Question: <URL>
'''
<textarea rows='5'>
sdfasjfalsfjasf;klasdfklaksdfkjlasdfkjlasdjkfadls;fjklasdfjklasdkjlfaskljdfkalsjdfjlkasdfkjlasdkjlfasfkl;ajklsdfjklasdfkjlaskjldfaskjlfkljsadkjlfaskjldfkjlasdfkjlasdjklfaskljdfkjlasfkjlasdkjlfasjklfajklsdfjklasdfjlkadjsdfasjfalsfjasf;klasdfklaksdfkjlasdfkjlasdjkfadls;fjklasdfjklasdkjlfaskljdfkalsjdfjlkasdfkjlasdkjlfasfkl;ajklsdfjklasdfkjlaskjldfaskjlfkljsadkjlfaskjldfkjlasdfkjlasdjklfaskljdfkjlasfkjlasdkjlfasjklfajklsdfjklasdfjlkadjsdfasjfalsfjasf;klasdfklaksdfkjlasdfkjlasdjkfadls;fjklasdfjklasdkjlfaskljdfkalsjdfjlkasdfkjlasdkjlfasfkl;ajklsdfjklasdfkjlaskjldfaskjlfkljsadkjlfaskjldfkjlasdfkjlasdjklfaskljdfkjlasfkjlasdkjlfasjklfajklsdfjklasdfjlkadjsdfasjfalsfjasf;klasdfklaksdfkjlasdfkjlasdjkfadls;fjklasdfjklasdkjlfaskljdfkalsjdfjlkasdfkjlasdkjlfasfkl;ajklsdfjklasdfkjlaskjldfaskjlfkljsadkjlfaskjldfkjlasdfkjlasdjklfaskljdfkjlasfkjlasdkjlfasjklfajklsdfjklasdfjlkadj
</textarea>
<br />
<button id='scroll-to-cursor'>Scroll to Cursor</button>
'''
'''
$('#scroll-to-cursor').on('click', function() {
// ?
});
'''
1. Click somewhere in the textarea to place cursor.
2. Scroll away so cursor isn't visible.
3. Click "Scroll to Cursor" button.
4. Textarea scrolls to the position of the cursor
---
Note: I'm using jQuery.
The only way I could figure out how to scroll is to use jQuery's <URL>
function. It sets the scroll position to "the number of pixels that are hidden from view above the scrollable area".
I've diagrammed the problem below. Passing in the length of that red line (in pixels) to 'scrollTop' should do the trick. But I can't figure out how to get the length of the line.

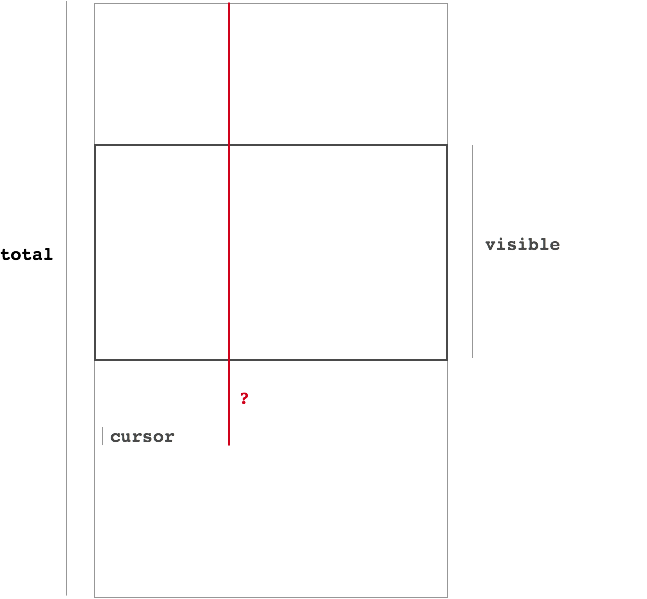
Answer: From Jonathan Levine's comment, I realized that <URL> works for me.
<URL>
'''
$('#scroll-to-cursor').on('click', function() {
$('textarea').focus();
$.event.trigger({ type : 'keypress' }); // works cross-browser
// new KeyboardEvent('keypress'); // doesn't work in IE and Safari
/* var evt = document.createEvent('KeyboardEvent');
evt.initKeyEvent('keypress', true, true, null, false, false, false, false, 0, 32);
$textarea.dispatchEvent(evt);
evt = document.createEvent('KeyboardEvent');
evt.initKeyEvent('keypress', true, true, null, false, false, false, false, 8, 0);
$textarea.dispatchEvent(evt); */
});
/*
To test:
1) Click somewhere in the textarea to place cursor
2) Scroll away so cursor isn't visible
3) Click "Scroll to Cursor" button
*/
'''
When the user presses a key, the browser does two things:
1. Places the key in the position after the cursor.
2. Scrolls to that position.
This solution just simulates that (without actually entering any text).
Edit: The old solution isn't standards compliant. <URL>.
Edit 2: Using '$.event.trigger({ type : 'keypress' });' instead of 'new KeyboardEvent()' works just as well, and works in all browsers.